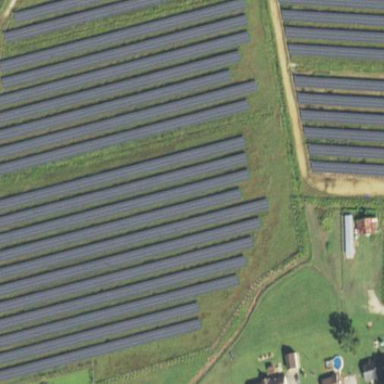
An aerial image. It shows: Solar photovoltaic panel generator.